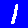
Digit: 1